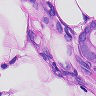
Metastatic tissue present: yes